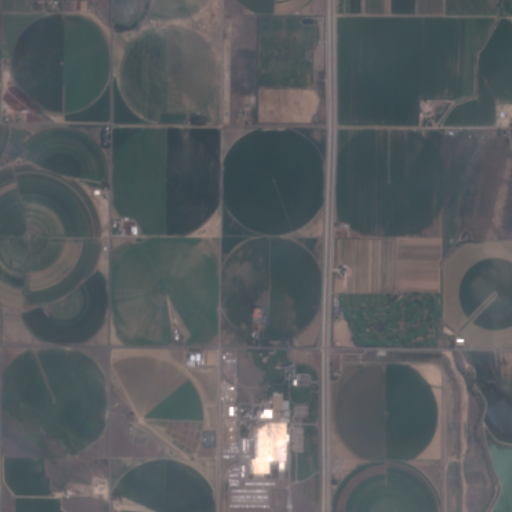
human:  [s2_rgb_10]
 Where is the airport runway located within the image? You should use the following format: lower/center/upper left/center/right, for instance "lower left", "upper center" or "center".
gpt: The airport runway is located in the upper right of the image.
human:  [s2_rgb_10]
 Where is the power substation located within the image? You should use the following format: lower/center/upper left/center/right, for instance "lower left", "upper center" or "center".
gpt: The power substation is located in the lower center of the image.
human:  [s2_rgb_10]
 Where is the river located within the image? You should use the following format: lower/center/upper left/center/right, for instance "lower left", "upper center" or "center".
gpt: The river is located in the left of the image.
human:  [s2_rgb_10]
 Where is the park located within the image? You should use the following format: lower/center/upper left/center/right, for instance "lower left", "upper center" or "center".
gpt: There is no park in the image.